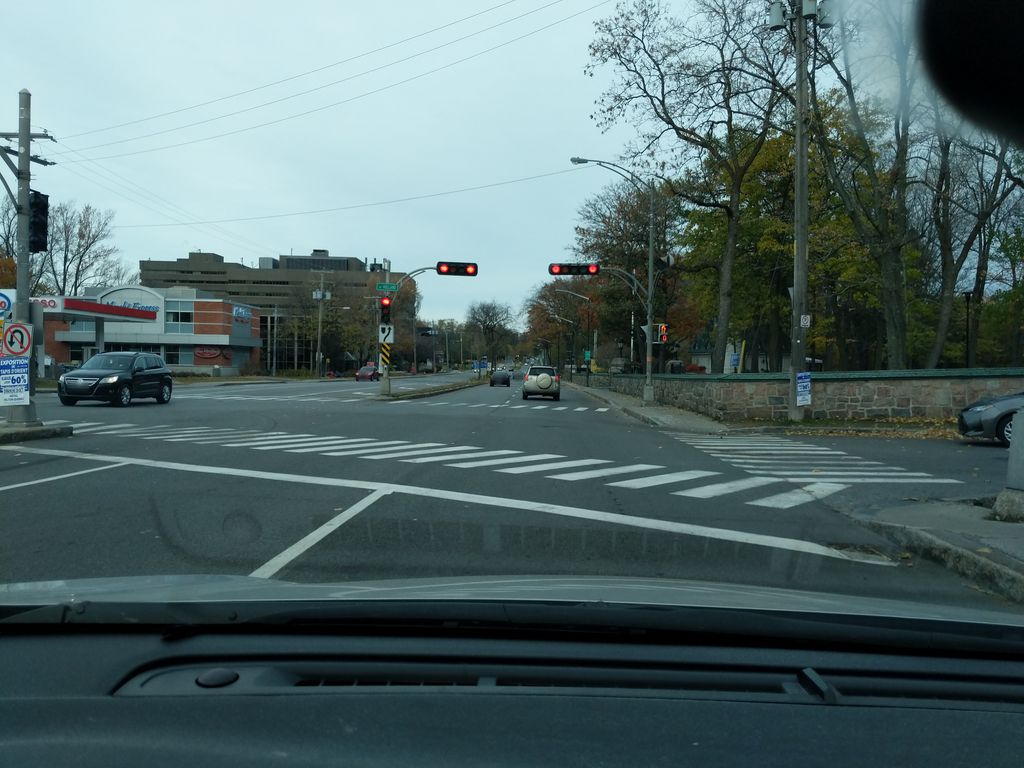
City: quebec_city